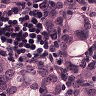
Metastatic tissue present: yes